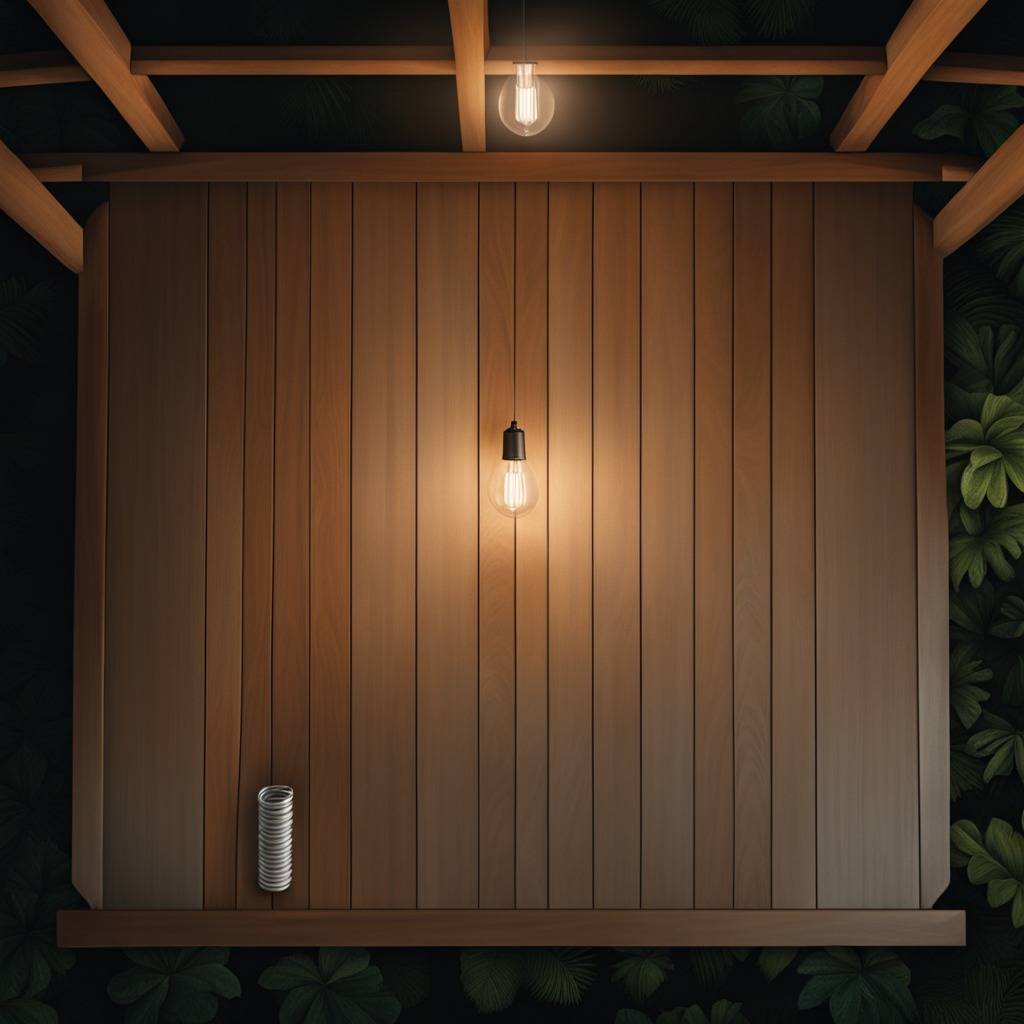
A coiled metal spring is lying on the wooden table.